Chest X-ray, AP view. Patient: 57 years old, sex F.
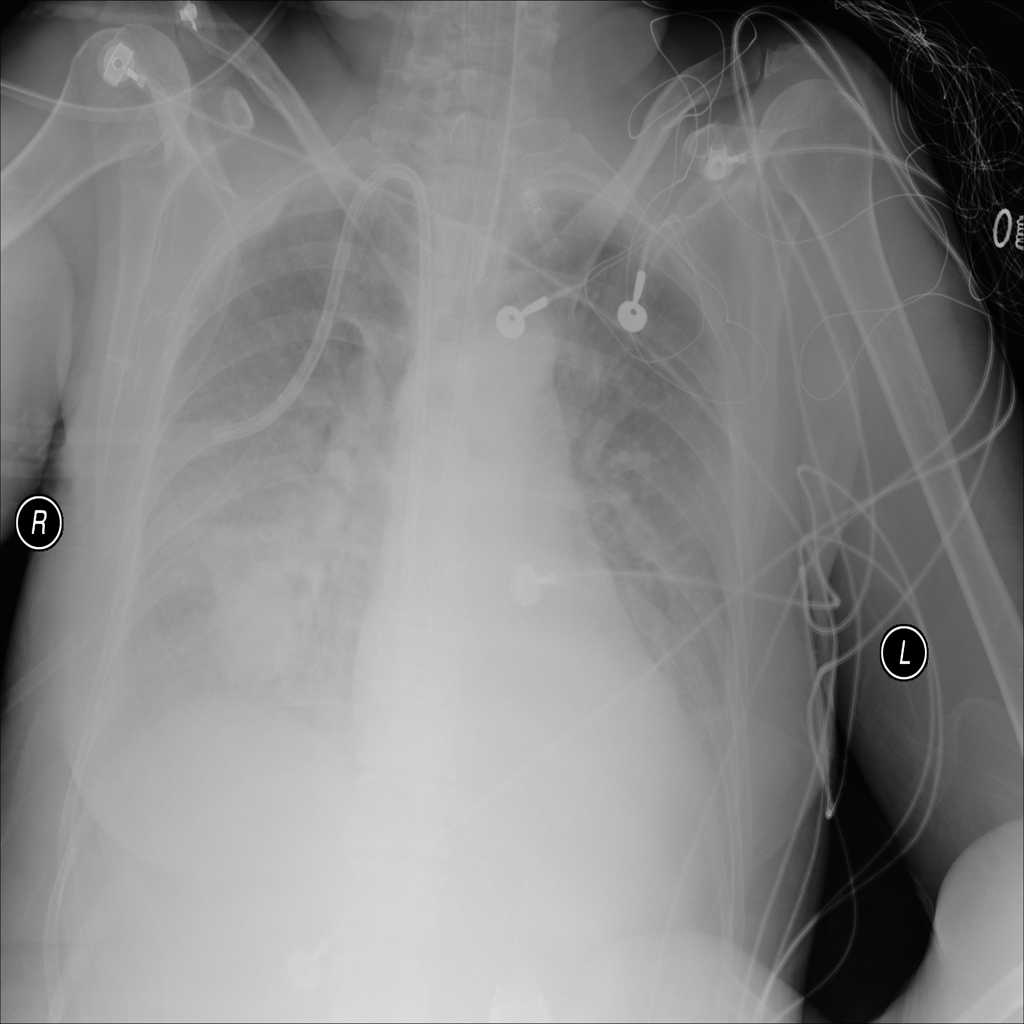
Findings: No Finding